Question: When I enter an inner type using fast complete feature of eclipse, it uses some template to generate it.
What I get is seen at left side, what I want is shown at right side of picture.
What I want is to remove empty line and auto-generated method stub thing, how can I manage this?
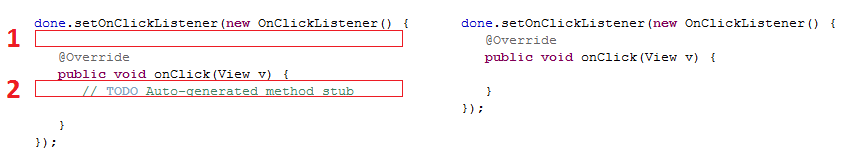
Answer: - - - - - .(Remove '// ${todo} Auto-generated method stub' from inside tree).- - - - - - - .
You'll see many options there and you can set it as you wish.